Question: I am creating a little animation with glow in navigation.
Glow is behind the navigation menu as seen in picture.
I tried but not clear result, I need same result as shown in picture.
<URL>

'''
<div id="topnav" style="float:right;">
<ul class="nav clearfix">
<li id="menu-item-6">
<a href="">Home</a>
</li>
<li id="menu-item-8">
<a>Tutor Videos</a>
</li>
<li id="menu-item-7">
<a>Download Font</a>
</li>
<li id="menu-item-9">
<a>news</a>
</li>
</ul>
</div>
'''
'''
body{background:#000000;}
ul { margin-left: 20px; padding: 0; }
#topnav {
font-size: 8pt;
font-weight: bold;
margin-top: 2%;
float: left;
font-size: 8pt;
margin-bottom: 0;
margin-left: 63px;
margin-right: 0;
margin-top: 4% !important;
padding: 0;
width: 60%;
}
#topnav ul {
background: none repeat scroll 0 0 #E2E2DE;
border: 3px solid #FFFFFF;
line-height: 1;
list-style: none outside none;
margin: 0;
padding: 0;
}
#topnav ul li {
float: left;
width: auto;
}
#topnav ul li a {
border-bottom: 15px solid transparent;
border-top: 15px solid transparent;
display: block;
line-height: 30px;
margin: -17px 0;
}
#topnav ul a {
color: #000000 !important;
display: block;
line-height: 24px;
padding: 5px 10px;
position: relative;
text-decoration: none;
z-index: 90;
}
#topnav ul a:hover, #topnav ul ul a:hover {
border-color: white;
color: #0A0A0A;
box-shadow: 0 0 50px gold, 0 0 150px gold;
}
.clearfix:after, blockquote:after {
clear: both;
content: ".";
display: block;
height: 0;
visibility: hidden;
}
.clearfix, blockquote {
display: block;
}
.clearfix, blockquote {
display: inline-block;
}
'''
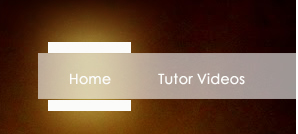
Answer: It's going to be difficult to get the glow 'behind' the menu just using CSS3 but with some minor tweaks (including more subtle use of colour for the glow) you can make the example you have already produced look quite reasonable with the glow on top of the menu
'''
#topnav ul a:hover, #topnav ul ul a:hover {
border-color: white;
color: #0A0A0A;
box-shadow: 0 0 100px #ffffee, 0 0 100px #ffffee;
}
'''